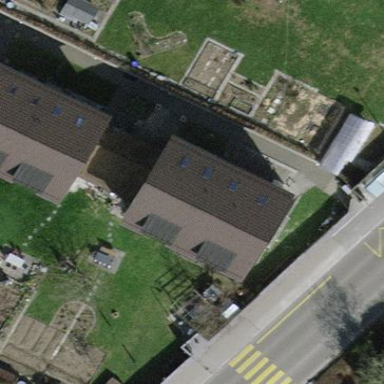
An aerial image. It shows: Terrace building.